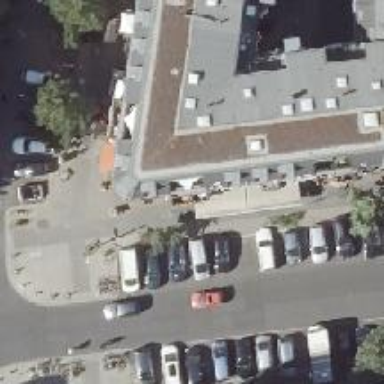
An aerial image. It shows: Pub.